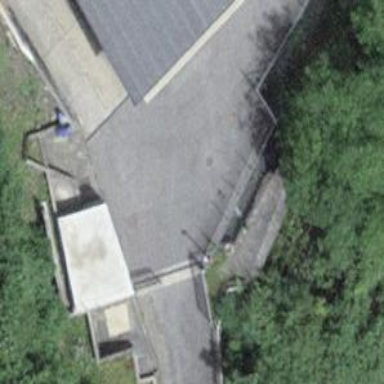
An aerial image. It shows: Gate.